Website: bh-photo
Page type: billing-address
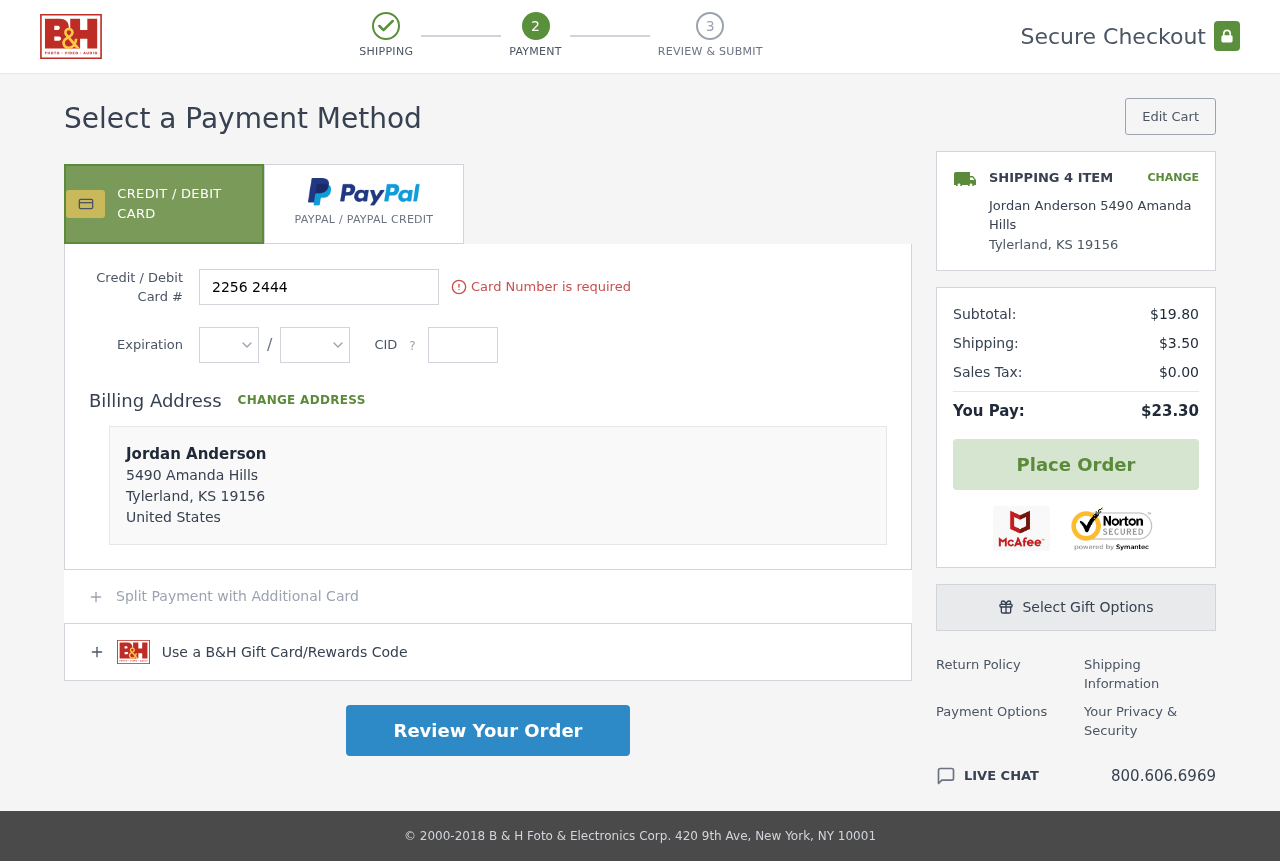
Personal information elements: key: PII_CARD_CVV
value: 933
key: PII_CARD_EXPIRY_MONTH
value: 05
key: PII_CARD_EXPIRY_YEAR
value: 28
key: PII_CARD_NUMBER
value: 2256 2444 8323 3376
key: PII_CITY
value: Tylerland
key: PII_COUNTRY
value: United States
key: PII_FULLNAME
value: Jordan Anderson
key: PII_FULLNAME2
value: Jordan Anderson
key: PII_POSTCODE
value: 19156
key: PII_STATE_ABBR
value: KS
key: PII_STREET
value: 5490 Amanda Hills
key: PII_POSTCODE_FULL
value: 19156
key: PII_POSTCODE_NUMERIC
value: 19156
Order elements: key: ORDER_NUM_ITEMS
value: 4
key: ORDER_SUBTOTAL
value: $19.80
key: ORDER_SHIPPING_COST
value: $3.50
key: ORDER_TAX
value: $0.00
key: ORDER_TOTAL
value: $23.30